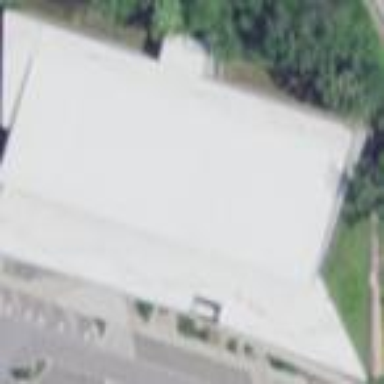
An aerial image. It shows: Library building.